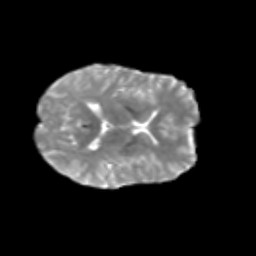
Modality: T2w
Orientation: axial
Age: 21
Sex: female
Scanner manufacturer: siemens
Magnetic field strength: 3 T
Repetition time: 1.8 s
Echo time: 0.07 s